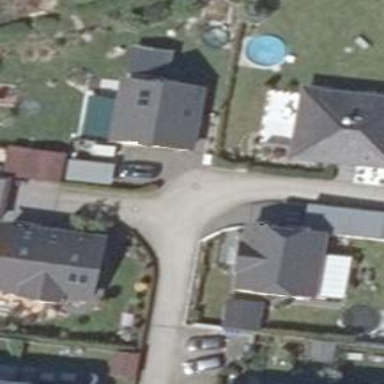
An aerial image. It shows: Residential road.